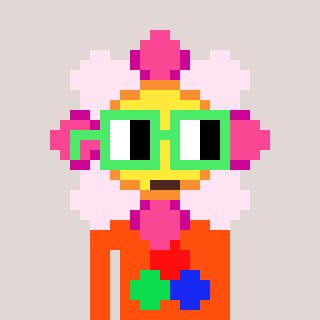
a pixel art character with square light green glasses, a flower-shaped head and a orange-colored body on a warm background